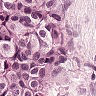
Metastatic tissue present: yes